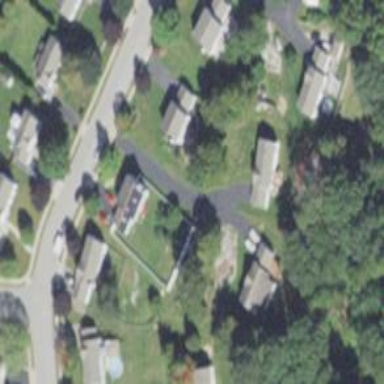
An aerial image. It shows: Residential driveway serving as service road.